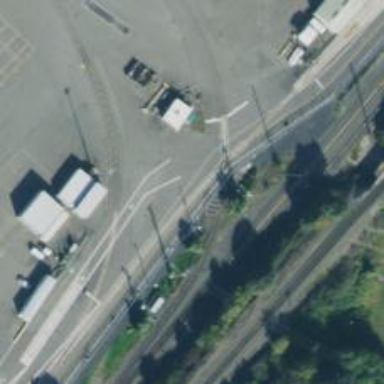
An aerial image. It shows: Railway level crossing.